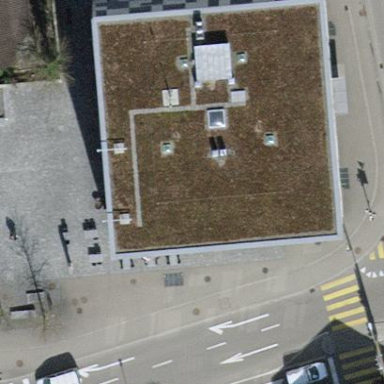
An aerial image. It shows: Bar building.